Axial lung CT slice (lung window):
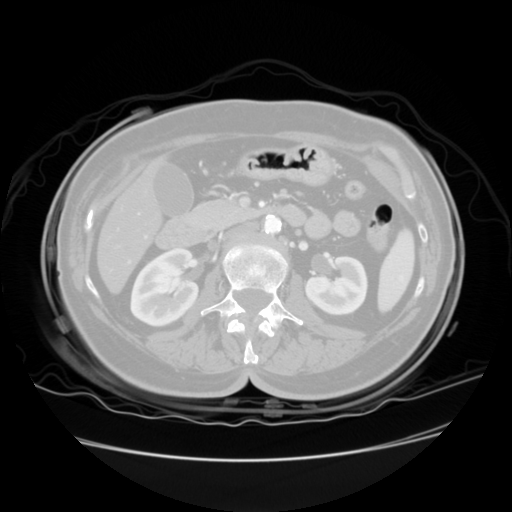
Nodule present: no